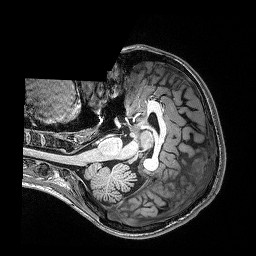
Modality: T1w
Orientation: axial